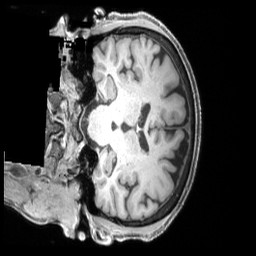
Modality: T1w
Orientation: coronal
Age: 69
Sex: female